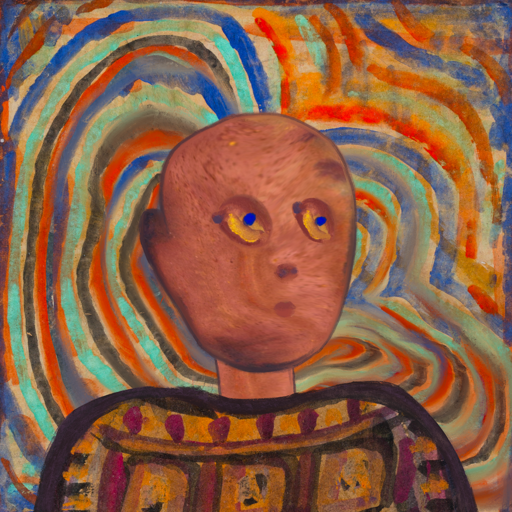
Background: Sisters, Head And Neck Side: Mother_And_Son_Mother, Face Side: Mother_And_Son_Son, Bust: Doll, Hair Side: Blank, Head Accessory: Blank, Second Necklace: Blank, Necklace: Blank, Baby: Blank